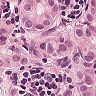
Metastatic tissue present: yes